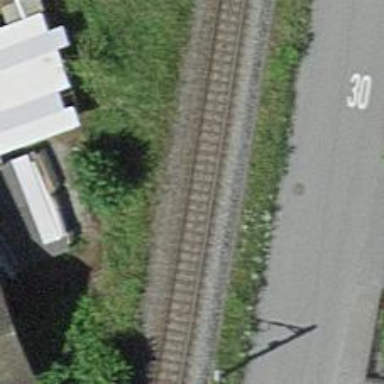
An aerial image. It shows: Single-track electrified railway with contact line.